Question: I am using MS SQL database and I have a table named "Logs" that looks like this:

Records are added here one after another so the table becomes quite big after few days/weeks.
What I need to do periodically is a little bit of cleanup. I.e. I need an SQL query that would delete older rows and keep only the most recent 100 records in this table.
I agree it would be better to have it "delete records older than some_date"... It was like this before, but the client wants it different :( So... here we are.
BTW: I'm a little bit disappointed about people throwing negatives on this question. Is there something wrong with it or what?...
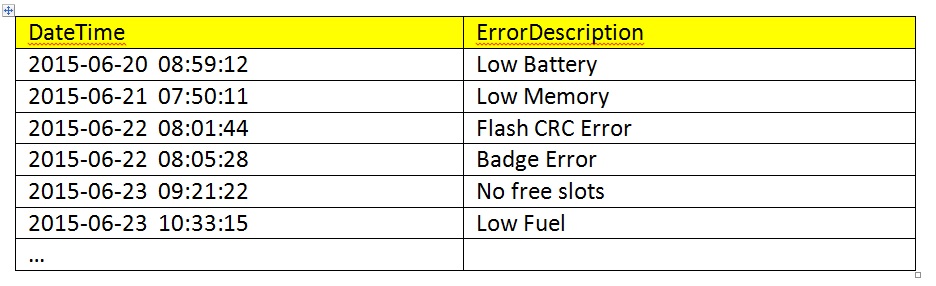
Answer: You can use one of the following:
'''
-- offset clause
WITH goners AS (
SELECT *
FROM Logs
ORDER BY DateTime DESC
OFFSET 100 ROWS
)
DELETE FROM goners
-- numbered rows
WITH goners AS (
SELECT ROW_NUMBER() OVER(ORDER BY DateTime DESC) AS rn, Logs.*
FROM Logs
)
DELETE FROM goners
WHERE rn > 100
-- nth value
-- note that this "keeps" all rows that tie for last place
DELETE FROM Logs
WHERE DateTime < (
SELECT MIN(DateTime)
FROM (
SELECT TOP 100 DateTime
FROM Logs
ORDER BY DateTime DESC
) AS x
)
'''